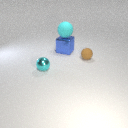
small cyan metal sphere in front of large blue metal cube